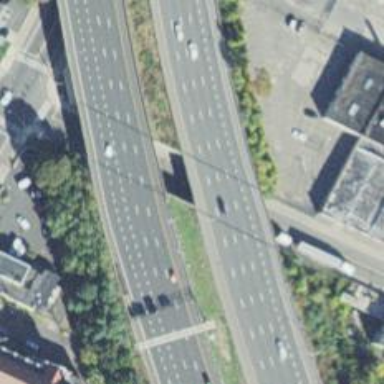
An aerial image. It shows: Bridge over motorway.